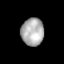
Tissue: lung
Cell type: Endothelial cells
Senescence score: 0.5405
Nuclear area (px): 613
Mean DAPI intensity: 173.812